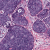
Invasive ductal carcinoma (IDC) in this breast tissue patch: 0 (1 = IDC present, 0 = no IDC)